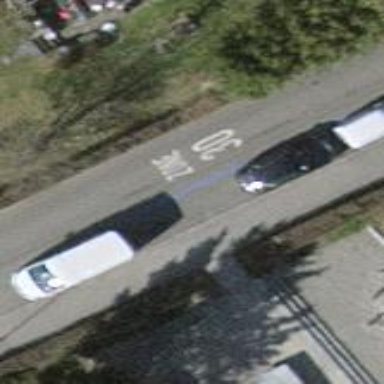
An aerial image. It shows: Parking lane area.